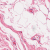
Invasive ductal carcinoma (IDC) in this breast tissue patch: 0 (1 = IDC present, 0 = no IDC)